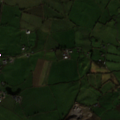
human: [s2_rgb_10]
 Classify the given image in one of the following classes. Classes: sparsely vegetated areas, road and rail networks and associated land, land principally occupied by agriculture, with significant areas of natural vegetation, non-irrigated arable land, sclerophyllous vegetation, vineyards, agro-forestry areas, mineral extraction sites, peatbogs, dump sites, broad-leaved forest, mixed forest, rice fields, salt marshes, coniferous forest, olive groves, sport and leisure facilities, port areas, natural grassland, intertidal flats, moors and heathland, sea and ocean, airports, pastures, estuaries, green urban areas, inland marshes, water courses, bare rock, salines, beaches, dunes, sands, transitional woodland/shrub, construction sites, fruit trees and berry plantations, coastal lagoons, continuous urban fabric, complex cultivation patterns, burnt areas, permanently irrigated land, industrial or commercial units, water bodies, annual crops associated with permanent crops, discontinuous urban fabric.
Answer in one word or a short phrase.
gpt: pastures